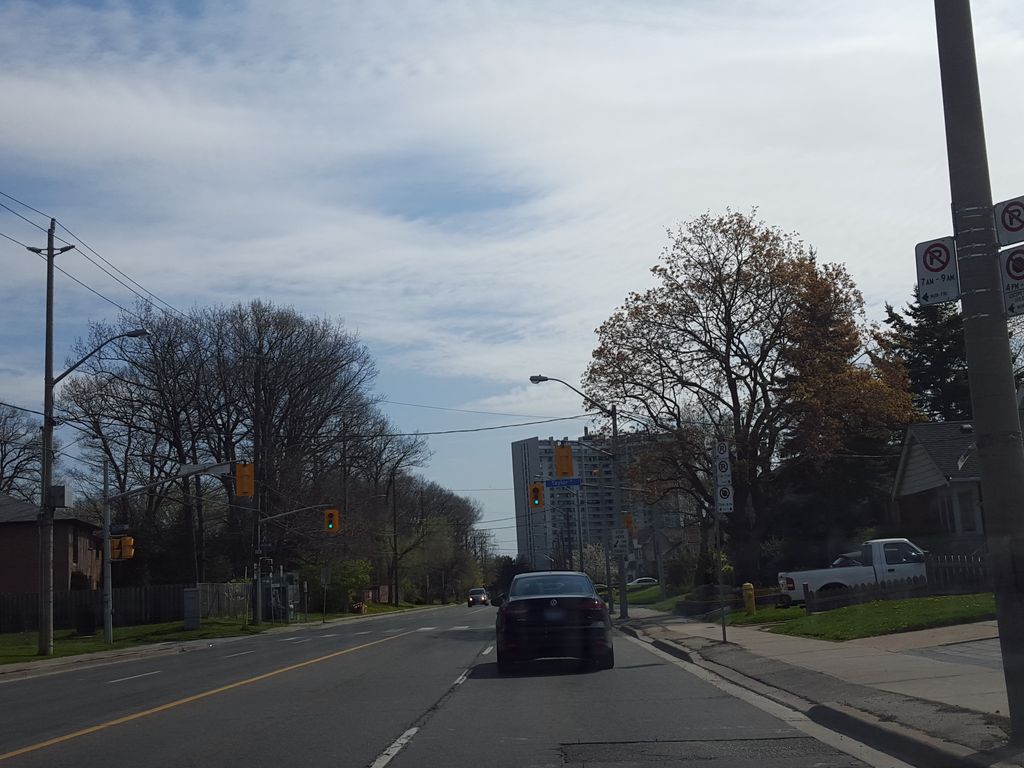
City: toronto